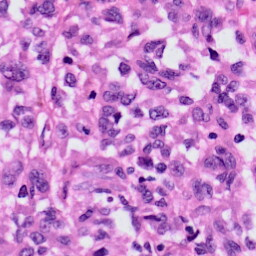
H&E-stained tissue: Skin